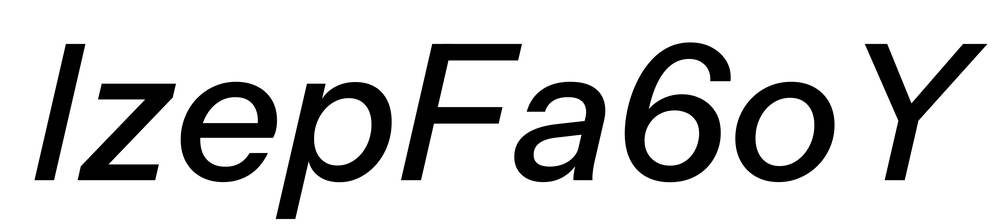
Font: InstrumentSans-Italic_Medium_Italic